Question: I have an equation I tried converting to matlab/octave but keep getting a mapping function error. Can some tell me what I'm doing wrong. The equation is below.
Thanks

The matlab/octave code below is
'''
fs=44100; %sampling frequency
t=(0:10*fs)/fs; %Time vector
alpha=1.1513;
siga1=cosh*(400*pi*j*(cosh*(alpha*t)-sinh*(alpha*t))/alpha);
siga2=sinh*(400*pi*j*(cosh*(alpha*t)-sinh*(alpha*t))/alpha);
sigb=siga1-siga2;
'''
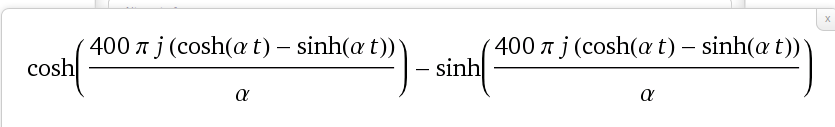
Answer: The hyperbolic sine and cosine are functions and you are treating them as variables.
This should work (as long as you have j defined somewhere)
'''
fs=44100; %sampling frequency
t=(0:10*fs)/fs; %Time vector
alpha=1.1513;
siga1=cosh(400*pi*j*(cosh(alpha*t)-sinh(alpha*t))/alpha);
siga2=sinh(400*pi*j*(cosh(alpha*t)-sinh(alpha*t))/alpha);
sigb=siga1-siga2;
'''